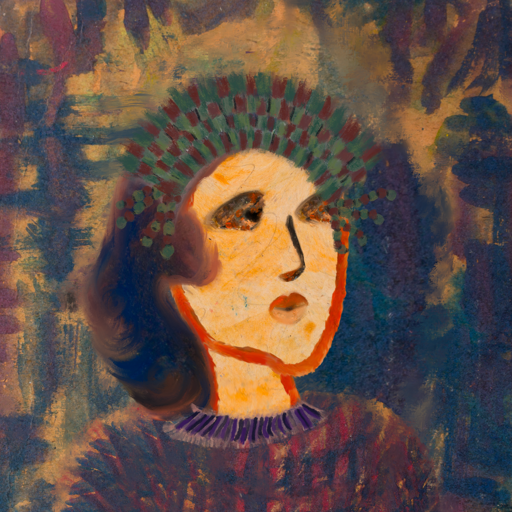
Background: InTheSun, Head And Neck Side: Experience, Face Side: Gypsy_Queen, Bust: In_The_Sun, Hair Side: Mother_And_Son_Son, Head Accessory: After_Raid_Crown, Second Necklace: Blank, Necklace: HillGirl, Baby: Blank